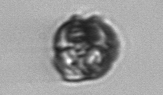
Label: Proterythropsis